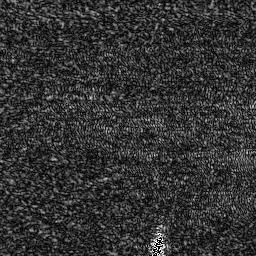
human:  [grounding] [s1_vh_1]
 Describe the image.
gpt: In the satellite image, there is  <ref>1 small ship </ref> <box>[[57, 89, 63, 99, 0]]</box> located at bottom.